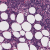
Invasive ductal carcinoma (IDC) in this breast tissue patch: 0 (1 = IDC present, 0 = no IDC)